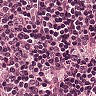
Metastatic tissue present: no